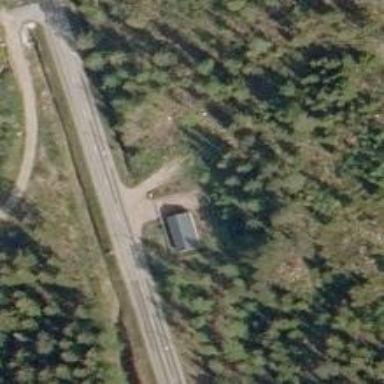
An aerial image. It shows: Service railway.